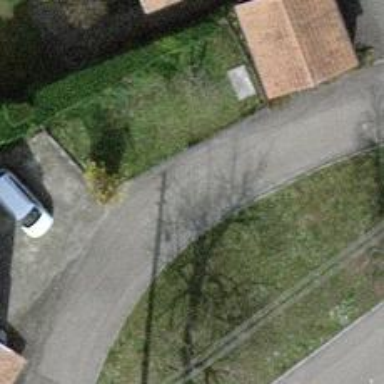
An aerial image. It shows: Asphalt road designated as living street.